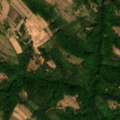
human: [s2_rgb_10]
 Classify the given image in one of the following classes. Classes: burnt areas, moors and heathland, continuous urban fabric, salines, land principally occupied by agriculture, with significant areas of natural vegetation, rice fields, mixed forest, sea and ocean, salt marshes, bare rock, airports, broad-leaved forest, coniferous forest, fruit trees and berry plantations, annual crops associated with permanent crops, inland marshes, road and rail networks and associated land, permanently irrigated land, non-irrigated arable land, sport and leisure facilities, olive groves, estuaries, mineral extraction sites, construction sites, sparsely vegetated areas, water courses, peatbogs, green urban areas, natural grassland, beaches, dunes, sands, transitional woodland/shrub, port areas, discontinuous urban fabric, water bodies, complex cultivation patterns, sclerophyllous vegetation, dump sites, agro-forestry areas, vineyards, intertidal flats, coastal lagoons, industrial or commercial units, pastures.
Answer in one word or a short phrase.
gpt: land principally occupied by agriculture, with significant areas of natural vegetation, broad-leaved forest